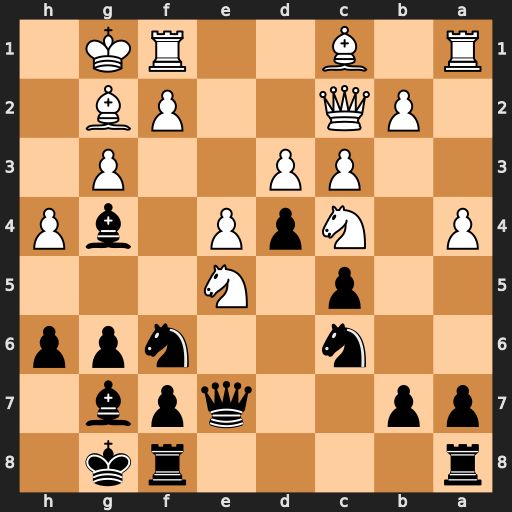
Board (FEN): r4rk1/pp2qpb1/2n2npp/2p1N3/P1NpP1bP/2PP2P1/1PQ2PB1/R1B2RK1
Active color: b
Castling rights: -
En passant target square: -
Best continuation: Nxe5 Nxe5 Qxe5